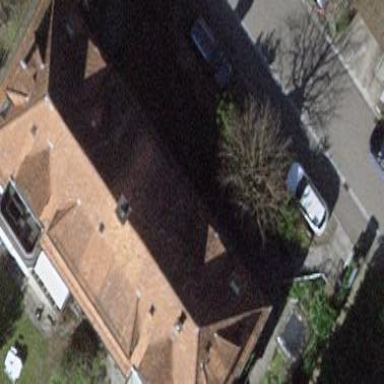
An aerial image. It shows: Building with hipped roof design.